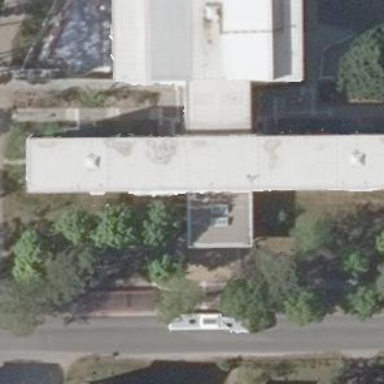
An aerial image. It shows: School building with school amenities.